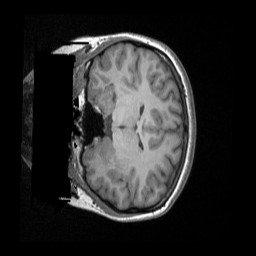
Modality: T1w
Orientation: coronal
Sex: female